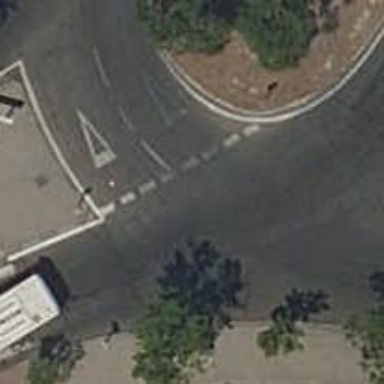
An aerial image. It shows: Road with "give way" sign.